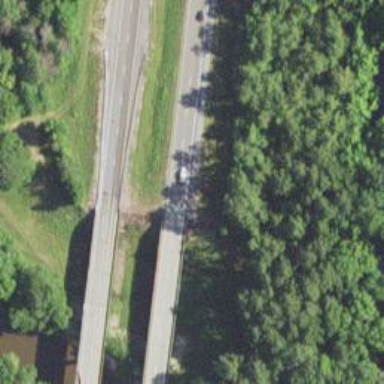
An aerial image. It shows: Viaduct bridge on motorway.